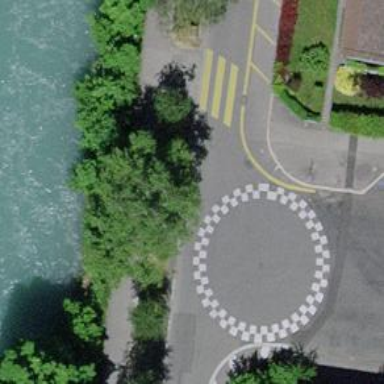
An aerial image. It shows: Table-style traffic calming feature.